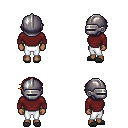
a pixel art fantasy rpg character, female body template, human, dark skin, maroon long-sleeve shirt, white pants, dark blonde short bangs hairstyle, metal helm, gray slippers, four views (front, back, left, right), 2x2 character sprite sheet, small pixel art, hard edges, no anti-aliasing